【题型】证明题　【知识点】平面几何　【难度】easy
嘉嘉在某次作业中得到如下结果：

$\sin^2 7^\circ + \sin^2 83^\circ \approx 0.12^2 + 0.99^2 = 0.9945$,

$\sin^2 22^\circ + \sin^2 68^\circ \approx 0.37^2 + 0.93^2 = 1.0018$,

$\sin^2 29^\circ + \sin^2 61^\circ \approx 0.48^2 + 0.87^2 = 0.9873$,

$\sin^2 37^\circ + \sin^2 53^\circ \approx 0.60^2 + 0.80^2 = 1.0000$,

$\sin^2 45^\circ + \sin^2 45^\circ = \left( \frac{\sqrt{2}}{2} \right)^2 + \left( \frac{\sqrt{2}}{2} \right)^2 = 1$。

据此, 嘉嘉猜想：对于任意锐角 $\alpha$、$\beta$, 若 $\alpha + \beta = 90^\circ$, 均有 $\sin^2 \alpha + \sin^2 \beta = 1$。

(1) 当 $\alpha = 30^\circ$、$\beta = 60^\circ$ 时, 验证 $\sin^2 \alpha + \sin^2 \beta = 1$ 是否成立？

(2) 嘉嘉的猜想是否成立？若成立, 请结合如图所示 $\text{Rt}\triangle ABC$ 给予证明, 其中 $\angle A$ 所对的边为 $a$、$\angle B$ 所对的边为 $b$, 斜边为 $c$；若不成立, 请举出一个反例。

(3) 利用上面的证明方法, 直接写出 $\tan \alpha$ 与 $\sin \alpha$、$\cos \alpha$ 之间的关系。
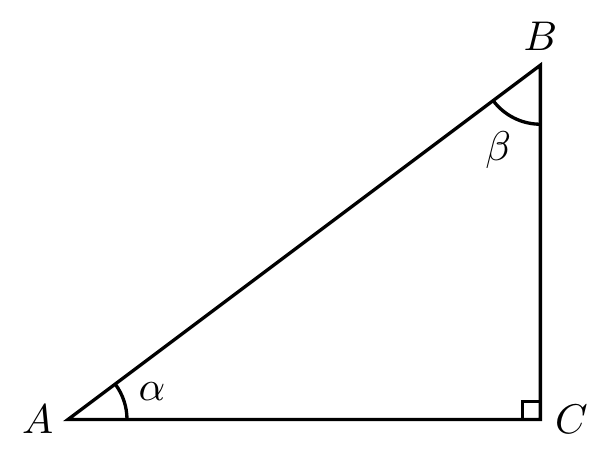
【解答】
解：(1) $\because \sin 30^\circ = \frac{1}{2}$, $\sin 60^\circ = \frac{\sqrt{3}}{2}$,

$\therefore \sin^2 \alpha + \sin^2 \beta = \left( \frac{1}{2} \right)^2 + \left( \frac{\sqrt{3}}{2} \right)^2 = 1$, 结论成立；

(2) 成立。理由如下：

在 $\text{Rt}\triangle ABC$ 中, $\sin \alpha = \frac{a}{c}$, $\sin \beta = \frac{b}{c}$ 且 $a^2 + b^2 = c^2$,

$\therefore \sin^2 \alpha + \sin^2 \beta = \left( \frac{a}{c} \right)^2 + \left( \frac{b}{c} \right)^2 = \frac{a^2 + b^2}{c^2} = \frac{c^2}{c^2} = 1$, 故结论成立；

(3) $\tan \alpha = \frac{\sin \alpha}{\cos \alpha}$, 理由如下：

在 $\text{Rt}\triangle ABC$ 中, $\sin \alpha = \frac{a}{c}$, $\cos \alpha = \frac{b}{c}$, $\tan \alpha = \frac{a}{b}$,

$\therefore \tan \alpha = \frac{\frac{a}{c}}{\frac{b}{c}} = \frac{\sin \alpha}{\cos \alpha}$,

$\therefore \tan \alpha = \frac{\sin \alpha}{\cos \alpha}$。